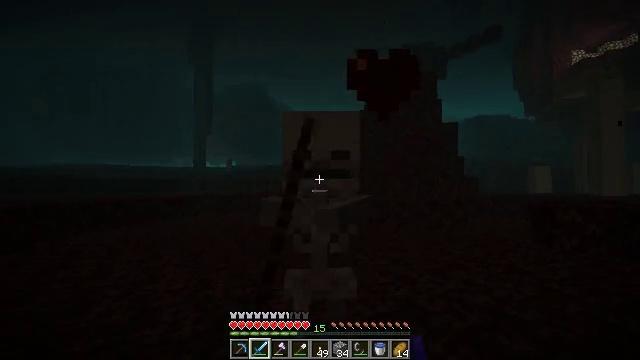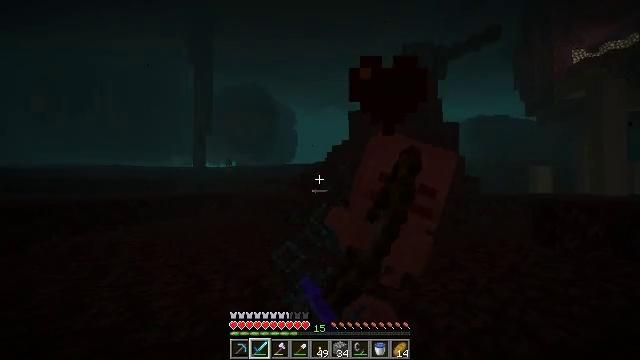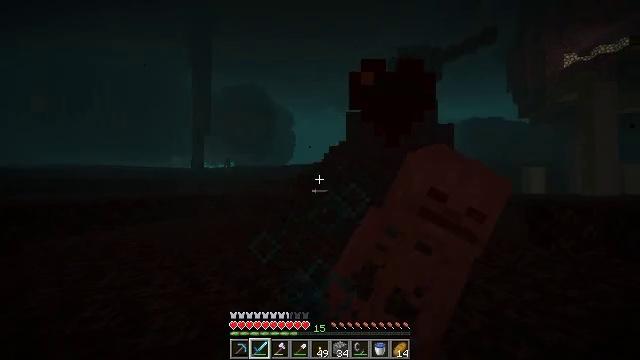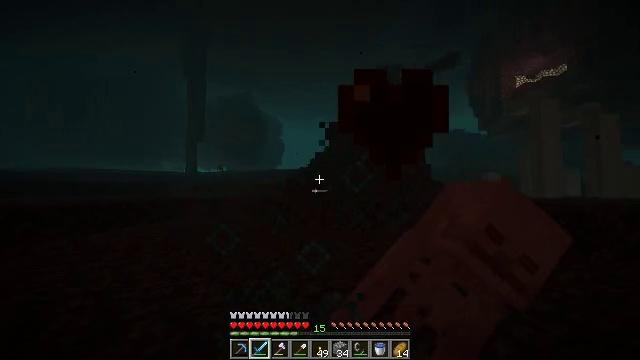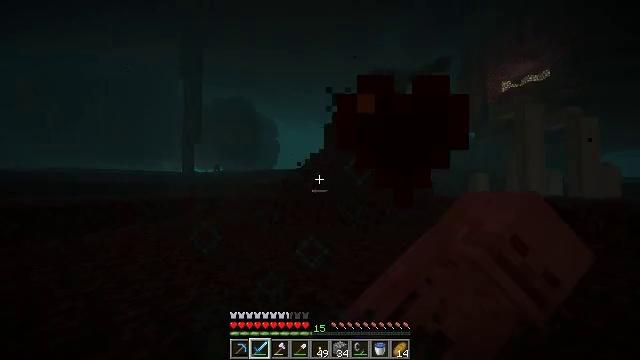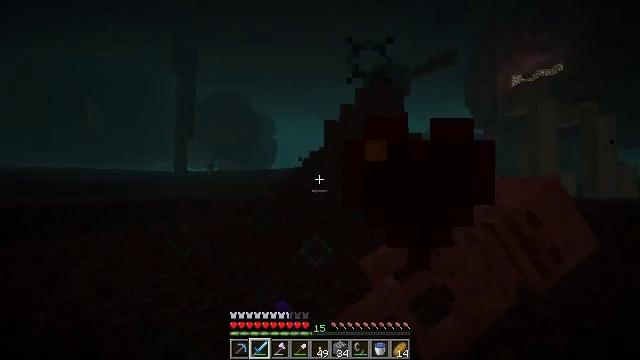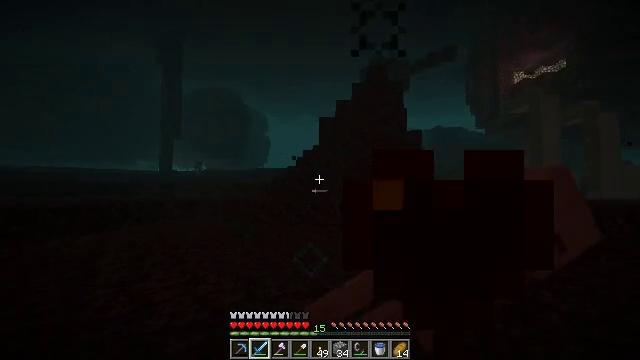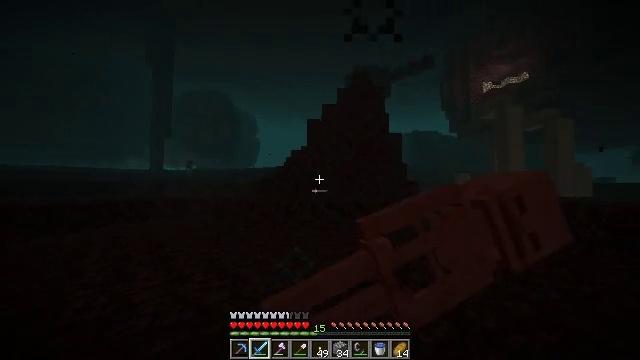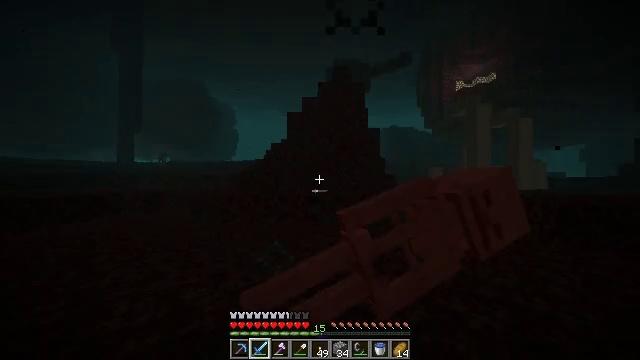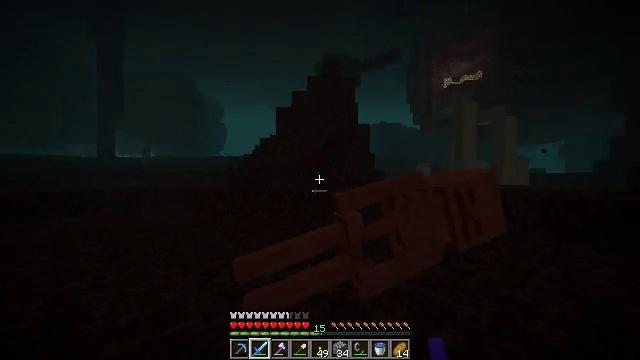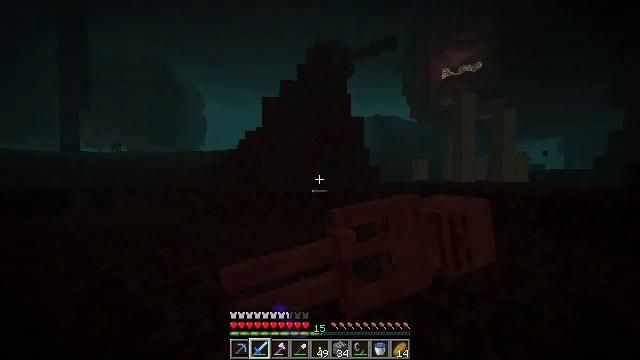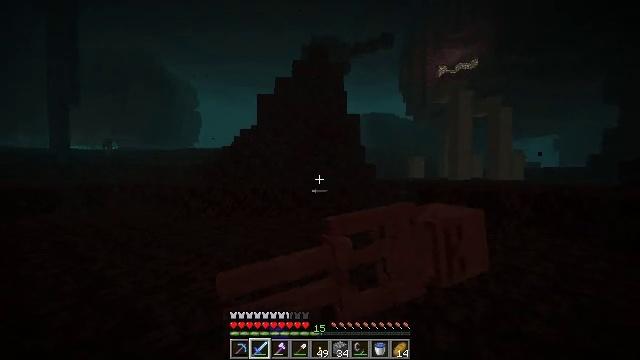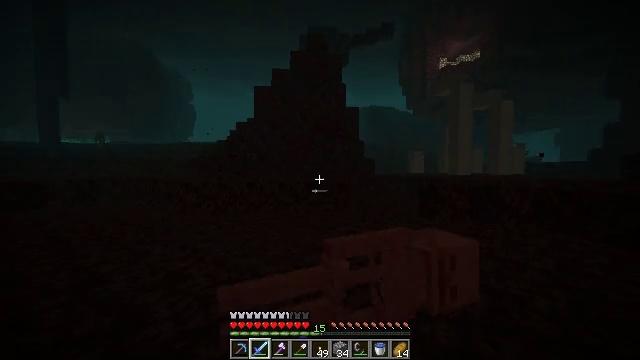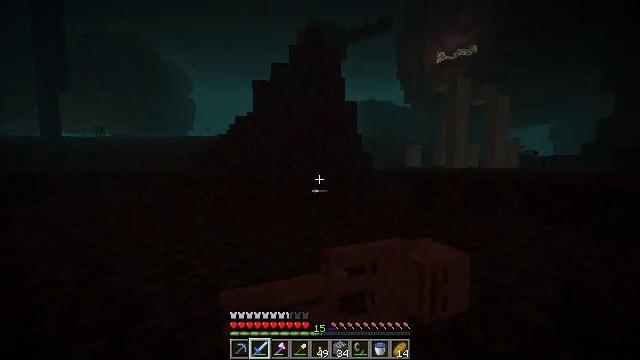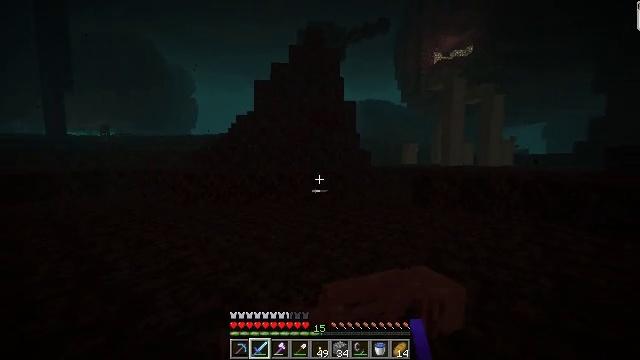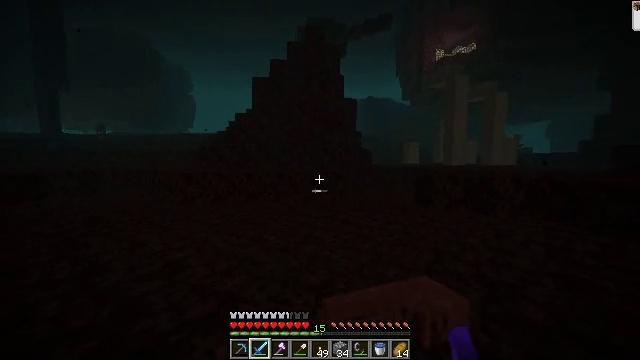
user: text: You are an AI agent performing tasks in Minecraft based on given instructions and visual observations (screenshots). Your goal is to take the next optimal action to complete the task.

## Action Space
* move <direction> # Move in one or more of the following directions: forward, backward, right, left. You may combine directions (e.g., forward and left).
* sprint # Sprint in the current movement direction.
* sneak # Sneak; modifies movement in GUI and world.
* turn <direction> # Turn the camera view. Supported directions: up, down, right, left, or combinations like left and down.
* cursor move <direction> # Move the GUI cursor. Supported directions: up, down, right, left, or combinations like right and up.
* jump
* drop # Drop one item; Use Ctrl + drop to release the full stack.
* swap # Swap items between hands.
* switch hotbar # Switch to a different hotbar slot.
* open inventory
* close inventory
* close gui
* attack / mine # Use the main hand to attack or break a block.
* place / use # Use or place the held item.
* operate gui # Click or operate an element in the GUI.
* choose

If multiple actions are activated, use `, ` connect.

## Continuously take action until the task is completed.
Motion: motion action
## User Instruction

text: Gather soul soil blocks.
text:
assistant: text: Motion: move forward, attack / mine
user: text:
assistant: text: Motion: move forward, attack / mine
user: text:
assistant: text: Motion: move forward, turn right
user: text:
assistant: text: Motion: turn right, attack / mine
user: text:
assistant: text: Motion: attack / mine
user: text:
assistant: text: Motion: move forward, turn right, attack / mine
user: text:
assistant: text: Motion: move forward, turn right
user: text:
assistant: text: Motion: turn right and down
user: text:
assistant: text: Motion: turn right and down, attack / mine
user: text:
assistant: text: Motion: turn right, attack / mine
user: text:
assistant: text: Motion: no_op
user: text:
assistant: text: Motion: turn down
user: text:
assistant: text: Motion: turn down
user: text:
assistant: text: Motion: move forward
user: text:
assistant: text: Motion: move forward
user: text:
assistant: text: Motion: move forward
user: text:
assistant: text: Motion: move forward
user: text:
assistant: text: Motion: move forward, turn right
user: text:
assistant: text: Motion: move forward, turn right
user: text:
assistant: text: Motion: move forward, turn right
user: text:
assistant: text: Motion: move forward, turn right
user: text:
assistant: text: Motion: move forward
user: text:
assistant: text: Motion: no_op
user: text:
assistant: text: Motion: no_op
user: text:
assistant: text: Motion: no_op
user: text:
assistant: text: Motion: move left
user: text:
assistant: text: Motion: move left
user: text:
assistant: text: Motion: move left, turn right and up
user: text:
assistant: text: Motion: move left, turn right and up
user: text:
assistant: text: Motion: move left, turn right and up